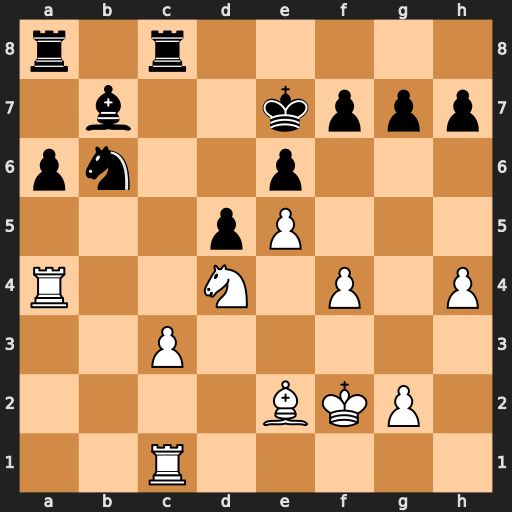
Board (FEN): r1r5/1b2kppp/pn2p3/3pP3/R2N1P1P/2P5/4BKP1/2R5
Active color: w
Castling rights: -
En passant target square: -
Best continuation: Rb4 Nd7 Rxb7